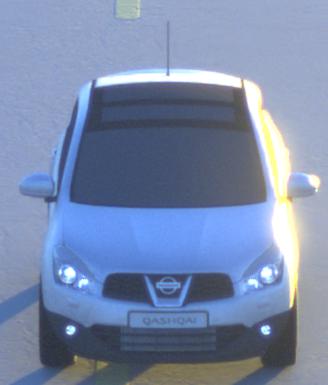
Make: Nissan
Model: Qashqai 1.6
Detailed model: Qashqai (J10)
Model produced from: 2010/03
Model produced until: 2010/08
Doors: 5
Color: white
Road condition: dry road
Daytime: sunrise or sunset
Contrast: high contrast